Question:
I have shown the navigator on a 'TcxGrid'. I'd like to make the entire navigator disabled without hiding it. How can I do that?
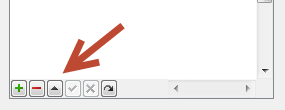
Answer: Take a look at NavigatorButtons of the view. You can disable/enable every one e.g.
'''
view.NavigatorButtons.Append.Enabled := false;
'''
or disable/anable them all in a loop:
'''
var
i:Integer;
begin
for I := 0 to view.NavigatorButtons.ButtonCount - 1 do
view.NavigatorButtons.Buttons[i].Enabled := false;
end;
'''